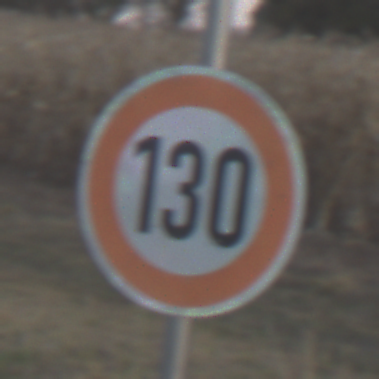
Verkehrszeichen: Geschwindigkeit130
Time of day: SunriseSunset
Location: Outdoor (Nature)
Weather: Clear
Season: Winter
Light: Natural